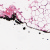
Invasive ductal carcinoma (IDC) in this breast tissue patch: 0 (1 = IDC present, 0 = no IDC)